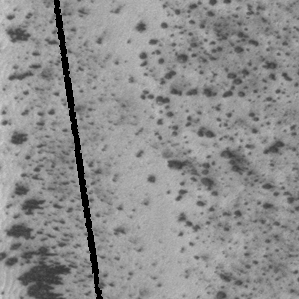
Label: frost